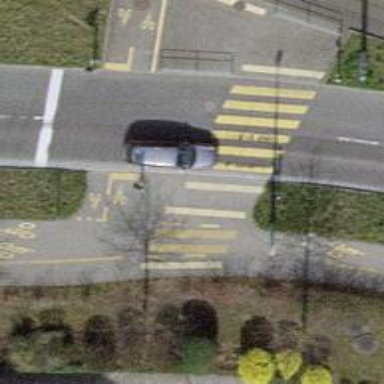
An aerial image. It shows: Crossing with traffic signals.